Question: When generate id button is pushed once, it will disable. and the numbers will display. the last 4 digits "0001" is a loop, meaning if I didn't disable the generate id button, the last 4 digits will add 1 to the end "0002" if I were to click on the button again. For now it is disabled because I only want the user to be able to generate that once..But when I push on the submit button, my codes run and the page resets (meaning the generate ID is now available to push). So when I push the generate ID button again it the loop is reset again, meaning it displays "0001" again but not "0002". What suggestions may I have to where when I push the submit button, the loop won't reset?

'''
var count = 0;
function counter() {
if (document.getElementById("generateid").onclick) {
count++;
return count;
}
}
function padDigits(number, digits) {
return Array(Math.max(digits - String(number).length + 1, 0)).join(0) + number;
}
function generateID() {
if (document.getElementById("generateidtxt").value == "") {
var TheTextBox = document.getElementById("generateidtxt");
TheTextBox.value = TheTextBox.value + guidGenerator();
document.getElementById("generateid").disabled = true;
}
}
function guidGenerator() {
var theID = (Year() + "-" + Month() + "-" + Day() + "-" + padDigits(counter(),4));
return theID;
}
<asp:Button ID="Button1" runat="server" Onclick = "Button1_Click"
OnClientClick = "javascript:return SubmitForm();"
Text="Submit" Width="98px"
/>
'''
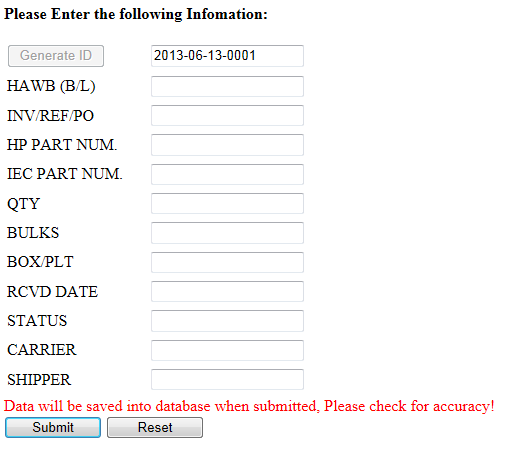
Answer: You need to use the server! There is no way for the client with multiple browsers to know what the next value is. The server should be generating the number not the client side!